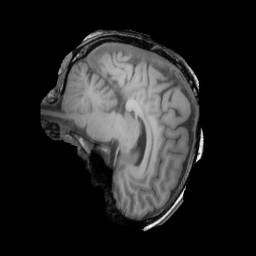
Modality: T1w
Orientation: sagittal
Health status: ill
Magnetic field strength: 3 T